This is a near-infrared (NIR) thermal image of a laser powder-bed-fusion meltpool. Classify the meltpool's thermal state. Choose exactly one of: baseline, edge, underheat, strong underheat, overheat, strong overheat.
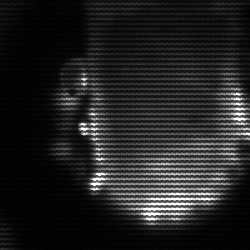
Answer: baseline